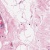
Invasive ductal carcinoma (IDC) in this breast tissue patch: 0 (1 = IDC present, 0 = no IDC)